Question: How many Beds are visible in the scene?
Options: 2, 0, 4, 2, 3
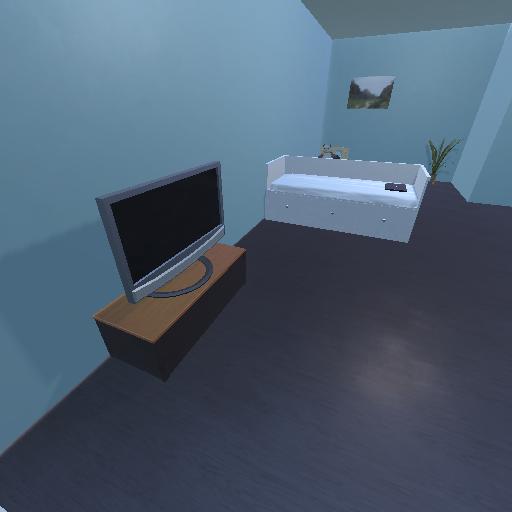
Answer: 2